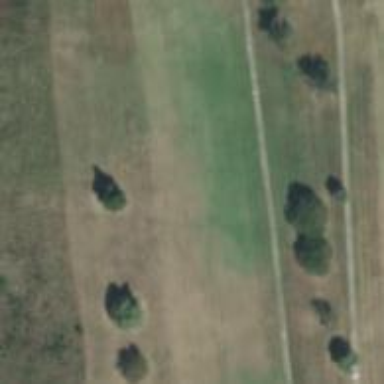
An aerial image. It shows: View of golf hole.